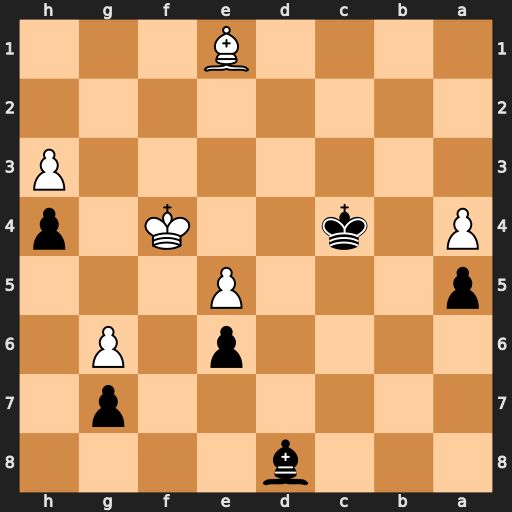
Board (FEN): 3b4/6p1/4p1P1/p3P3/P1k2K1p/7P/8/4B3
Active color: b
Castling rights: -
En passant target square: -
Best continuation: Kb3 Bd2 Kxa4